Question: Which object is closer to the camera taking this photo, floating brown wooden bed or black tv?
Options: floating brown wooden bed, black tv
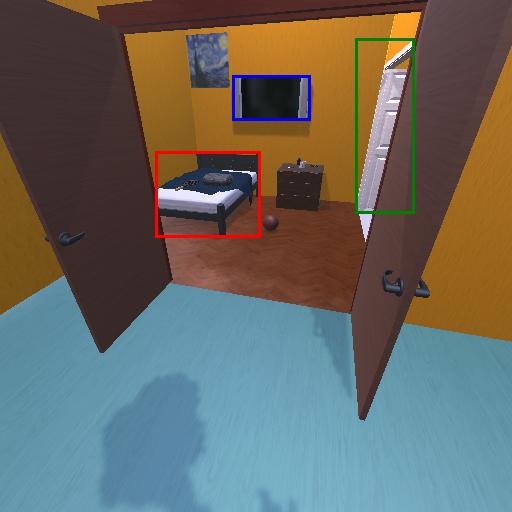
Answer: floating brown wooden bed